Question: I'm trying to create a game in C++.
It has a "Session" class that kind of manages everything. It contains things like a GraphicsManager, a SoundManager, and the current world. It also contains a static pointer to an instance of itself. This way, I want the world to be available for the GraphicsManager so it can be rendered, for example.
Here is a simplified version of my code:
main.ccp
'''
#pragma once
#include "Session.h"
int main() {
Session::getSession()->run(); //Starts a new session and runs it
return 0;
}
'''
Session.h
'''
#pragma once
#include "GraphicsManager.h"
#include "World.h"
class Session; //Forward declaration so it can have a pointer to itself
class Session {
private:
Session();
static Session* s;
World* w; //Pointer because no world is loaded at the beginning of the program
GraphicsManager gm; //Required right away
public:
~Session();
void run(); //Actually launches the game after preparation; not further declared in this example
World* getWorld(); //Returns the pointer to the current world
static Session* getSession();
}
'''
Session.cpp
'''
#include "Session.h"
Session::Session(): gm(GraphicsManager()) {}
Session* Session::getSession() { //Return an instance of Session. If no instance exist yet, create one.
if(s == NULL) s = new Session();
return s;
}
World* Session::getWorld() {return w;} //Returns a pointer to the current world
'''
GraphicsManager.h
'''
#pragma once;
class GraphicsManager {
private:
void render();
public:
void run(); //Calls the render method repeatedly; no further declaration in this example
}
'''
GraphicsManager.cpp
'''
#include "GraphicsManager.h"
void GraphicsManger::render() {
World* w = Session::getSession()->getWorld(); //Get pointer to current world so it can be rendered
}
'''
The render method is where I'm stuck. If I put '#include "Session.h"' into the 'GraphicsManager.h' file, it gives me an error because apparently two header files cannot include each other. If I put a forward declaration at the beginning of 'GraphicsManager.h' or 'GraphicsManager.cpp', Visual Studio tells me that incomplete types are not permitted.
This has been giving me a headache for weeks. I've made games in Java before and there this pattern was accepted. So how can I do this? If this structure is not possible in C++, do you have other suggestions for it?

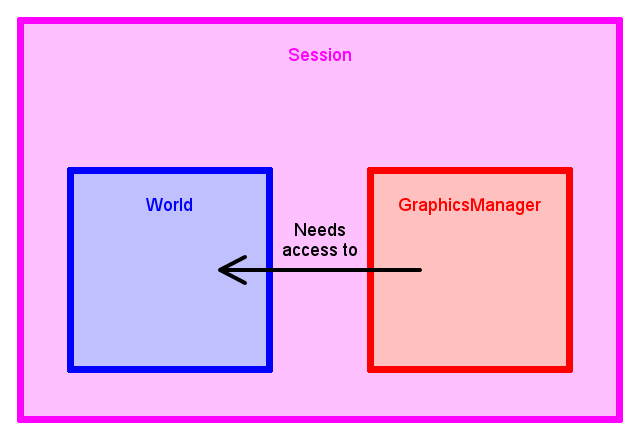
Answer: In GraphicsManager.cpp, the compiler needs to know about the 'Session', so you have to '#include "Session.h"' which by the way includes GraphicsManager as well as World.
A forward definition will not be sufficient, as the compiler would not be able to check types of 'getSession()->getWorld()' expression.
Apparently your GraphicsManager.h doesn't rely itself on the other definitions, so there should'nt be an issue here.